Interaction volume radius: 10 \u00c5
Interaction volume height: 40 \u00c5
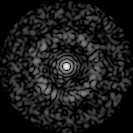
Disorder parameter: 0.8246